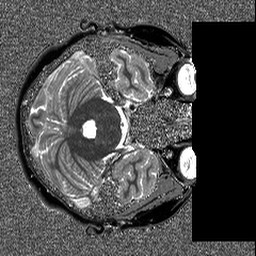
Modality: T1map
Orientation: axial
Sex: female